Current action and preconditions to check: trajectory_clear

Your task: For each precondition in the list above, predict whether it will hold at this action.

Consider the current scene as observed from the mobile robot's camera, and analyze the predicted future states of all dynamic agents (e.g., people, animals, vehicles, or any moving entities) within the NEXT SECOND.

IMPORTANT: Only answer "very likely" if you are absolutely certain—based on strong, clear evidence—that a dynamic agent will violate the precondition in the predicted future state. Do NOT answer "very likely" for unlikely, ambiguous, or low-probability risks.

Ask yourself for each precondition: Is there a high probability, with clear and convincing evidence, that the predicted future states of any dynamic agent will interfere with the predicted future state of the currently executing action within the NEXT SECOND, causing that precondition to fail?

Assess the risk level based on these predictions. Use "likely" or "very likely" if motions create a clear risk of interference.

Use "neutral" or "improbable" if agents are nearby but their predicted paths are clearly diverging or non-conflicting.

Failure Risk Categories: "very improbable", "improbable", "neutral", "likely", "very likely"

Answer Format: Output ONLY the probability_of_failure value from these categories: "very improbable", "improbable", "neutral", "likely", "very likely"

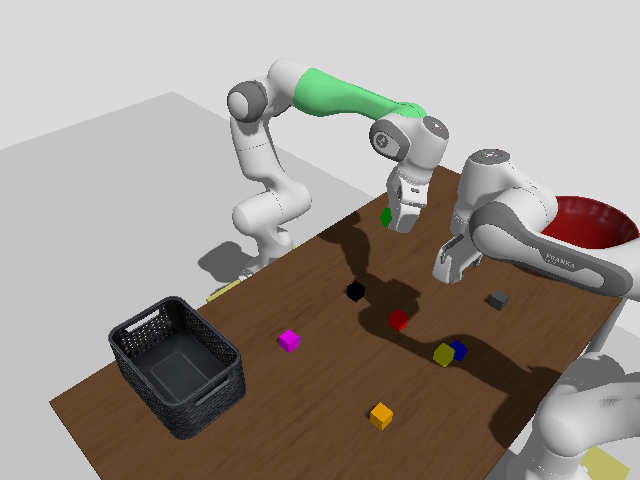

Answer: improbable